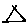
Label: triangle